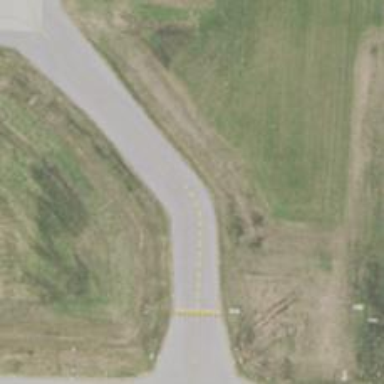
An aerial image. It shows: Taxiway at the airport with asphalt surface.